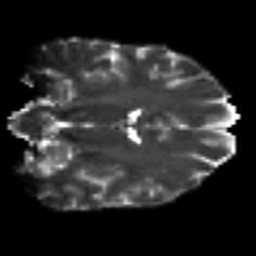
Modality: T2w
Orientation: coronal
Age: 23
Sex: female
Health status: ill
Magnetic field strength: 3 T
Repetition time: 8.4 s
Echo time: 0.0926 s